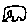
Label: car